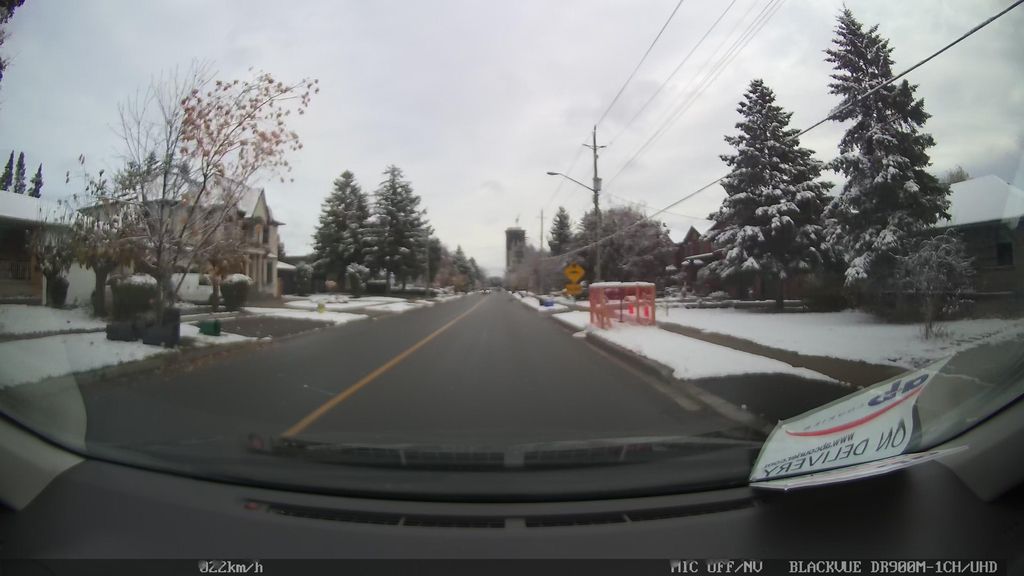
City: toronto